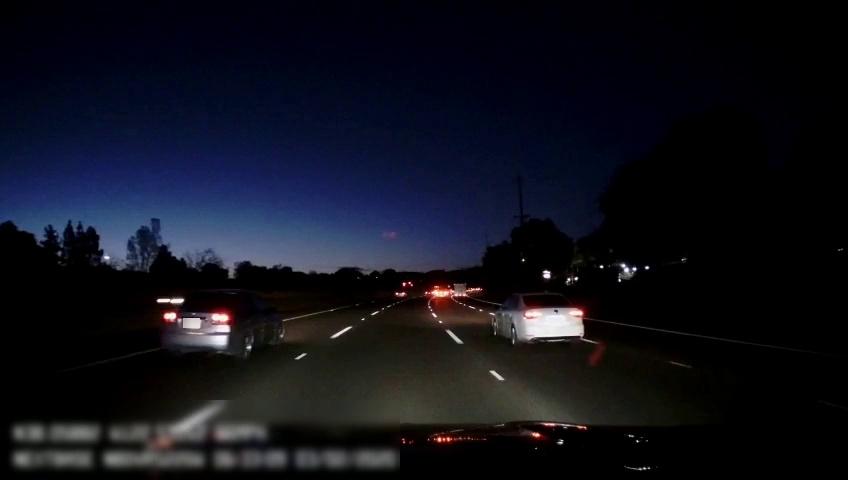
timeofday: Night
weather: Other
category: Drivable Space
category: Vehicles | Car
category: Vehicles | Car
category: Vehicles | Other LV
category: Lanes | Alternate Lane
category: Lanes | Current Lane
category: Lanes | Current Lane
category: Lanes | Alternate Lane
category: Lanes | Alternate Lane